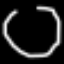
Label: octagon